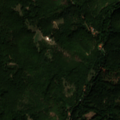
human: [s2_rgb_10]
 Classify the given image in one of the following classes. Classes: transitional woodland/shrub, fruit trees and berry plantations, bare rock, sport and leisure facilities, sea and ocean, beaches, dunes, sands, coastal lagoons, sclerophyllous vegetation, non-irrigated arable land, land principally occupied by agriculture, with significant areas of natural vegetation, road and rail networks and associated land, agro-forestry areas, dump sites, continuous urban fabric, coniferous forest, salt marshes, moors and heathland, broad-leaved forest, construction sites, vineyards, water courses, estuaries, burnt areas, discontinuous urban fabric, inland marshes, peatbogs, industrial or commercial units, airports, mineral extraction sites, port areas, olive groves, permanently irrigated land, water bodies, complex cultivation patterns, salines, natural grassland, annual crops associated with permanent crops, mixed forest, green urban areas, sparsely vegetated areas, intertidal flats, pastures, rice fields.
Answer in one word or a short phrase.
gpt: broad-leaved forest, transitional woodland/shrub